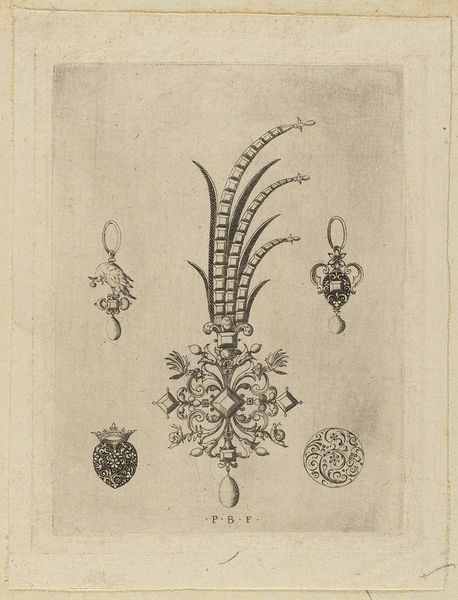
Titel: Agraffe, Blatt einer Folge 'Varii Generis Opera Aurifabris Necessaria'
Künstler: Paul Birckenholtz
Standort: Hamburg
Institution: Museum für Kunst und Gewerbe Hamburg
Schlagwörter: schmuck, ohrringe, brosche, papier, grafik, graphik, ornamente, fotografie, photographie, spange, schnalle, druckgraphik, druckgrafik, stich, kunstgewerbe, kupferstich, kunsthandwerk, gerippt, juwelen, reproduktionen, goldschmiedearbeiten, industriedesign, druckerzeugnisse, schweifwerk, ornamentstich, vorlageblätter